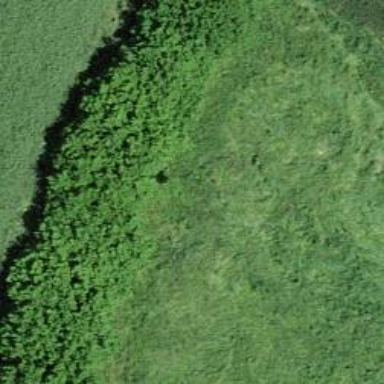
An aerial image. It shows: Hedge acting as barrier.